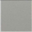
Piece: xx